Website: crate-barrel
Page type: billing-address
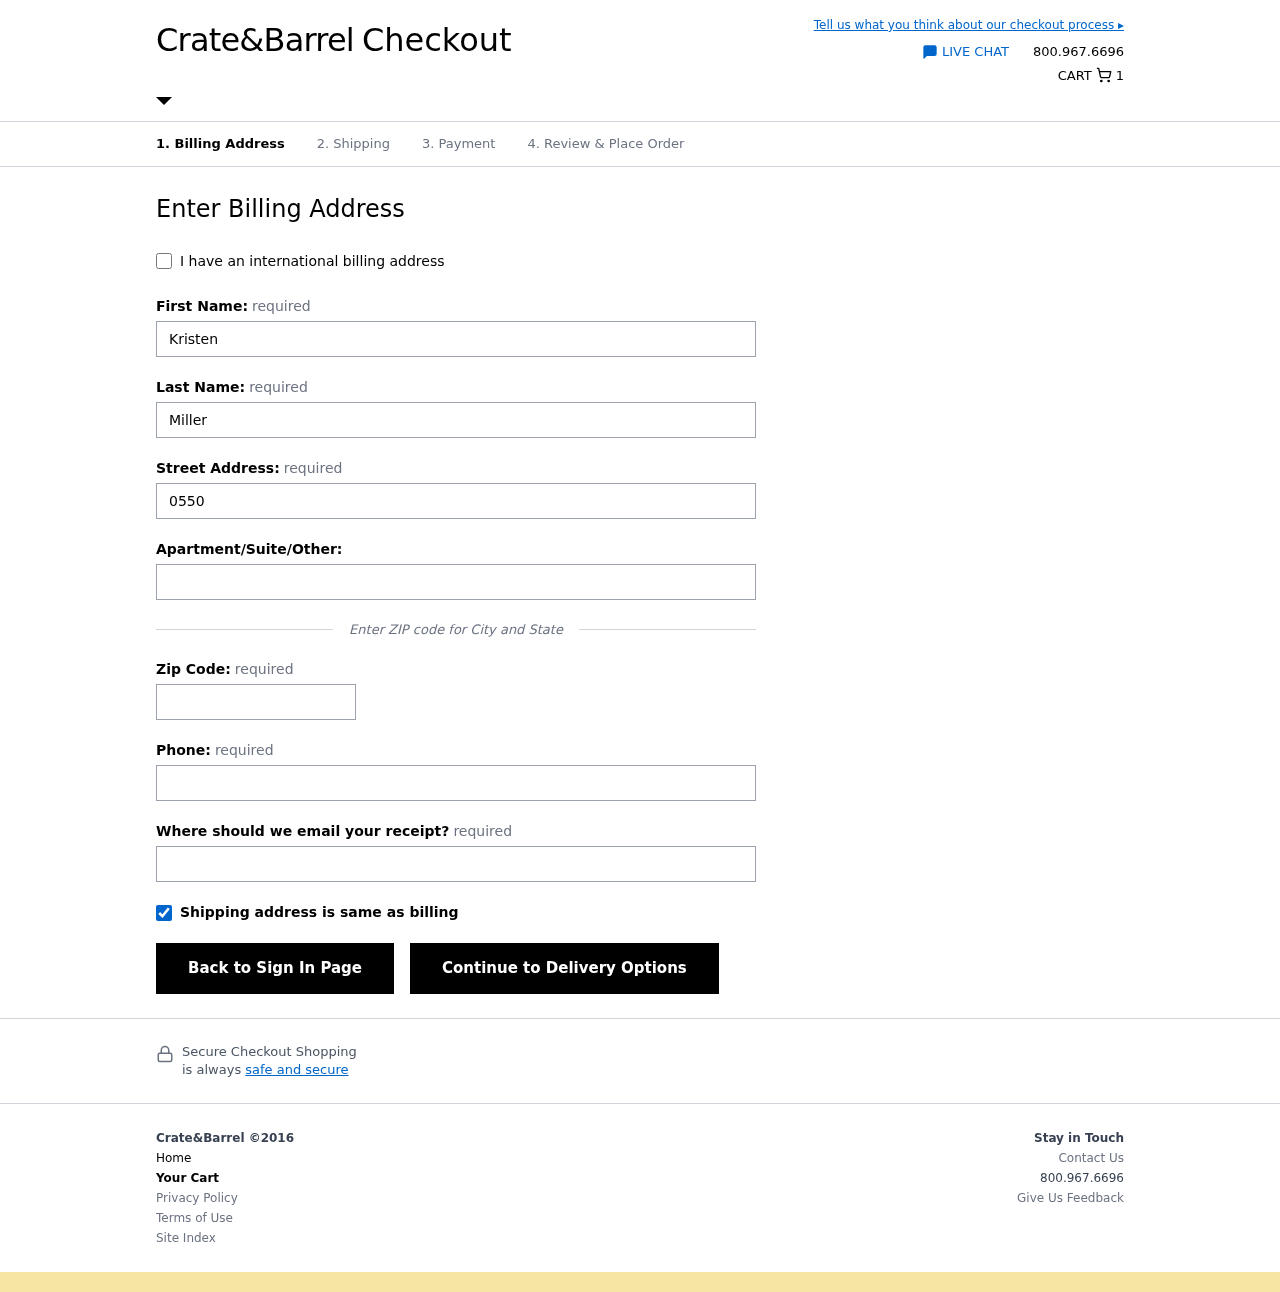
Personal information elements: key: PII_EMAIL
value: kristen.miller@yahoo.com
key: PII_FIRSTNAME
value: Kristen
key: PII_LASTNAME
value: Miller
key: PII_PHONE
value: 9939766218
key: PII_POSTCODE
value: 13508
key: PII_STREET
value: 0550 Richard Centers
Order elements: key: ORDER_NUM_ITEMS
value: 1